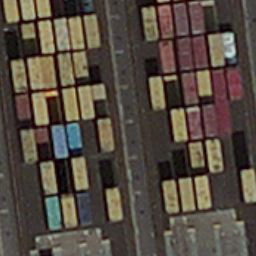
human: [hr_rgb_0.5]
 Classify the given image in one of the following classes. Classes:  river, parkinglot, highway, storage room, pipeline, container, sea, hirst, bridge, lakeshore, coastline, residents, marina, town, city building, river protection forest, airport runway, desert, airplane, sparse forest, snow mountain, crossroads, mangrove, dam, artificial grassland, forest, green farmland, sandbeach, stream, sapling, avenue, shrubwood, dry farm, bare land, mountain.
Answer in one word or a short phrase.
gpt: container